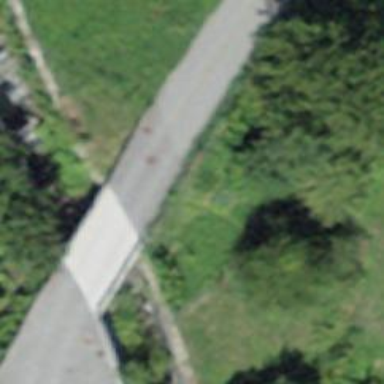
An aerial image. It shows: Residential road with bridge.